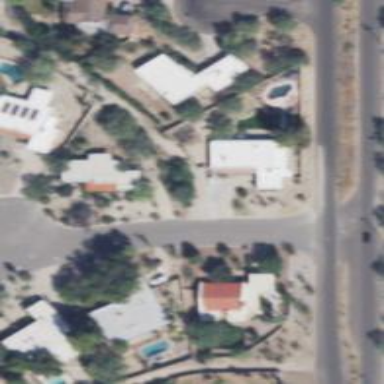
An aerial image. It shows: Alley classified as service road.